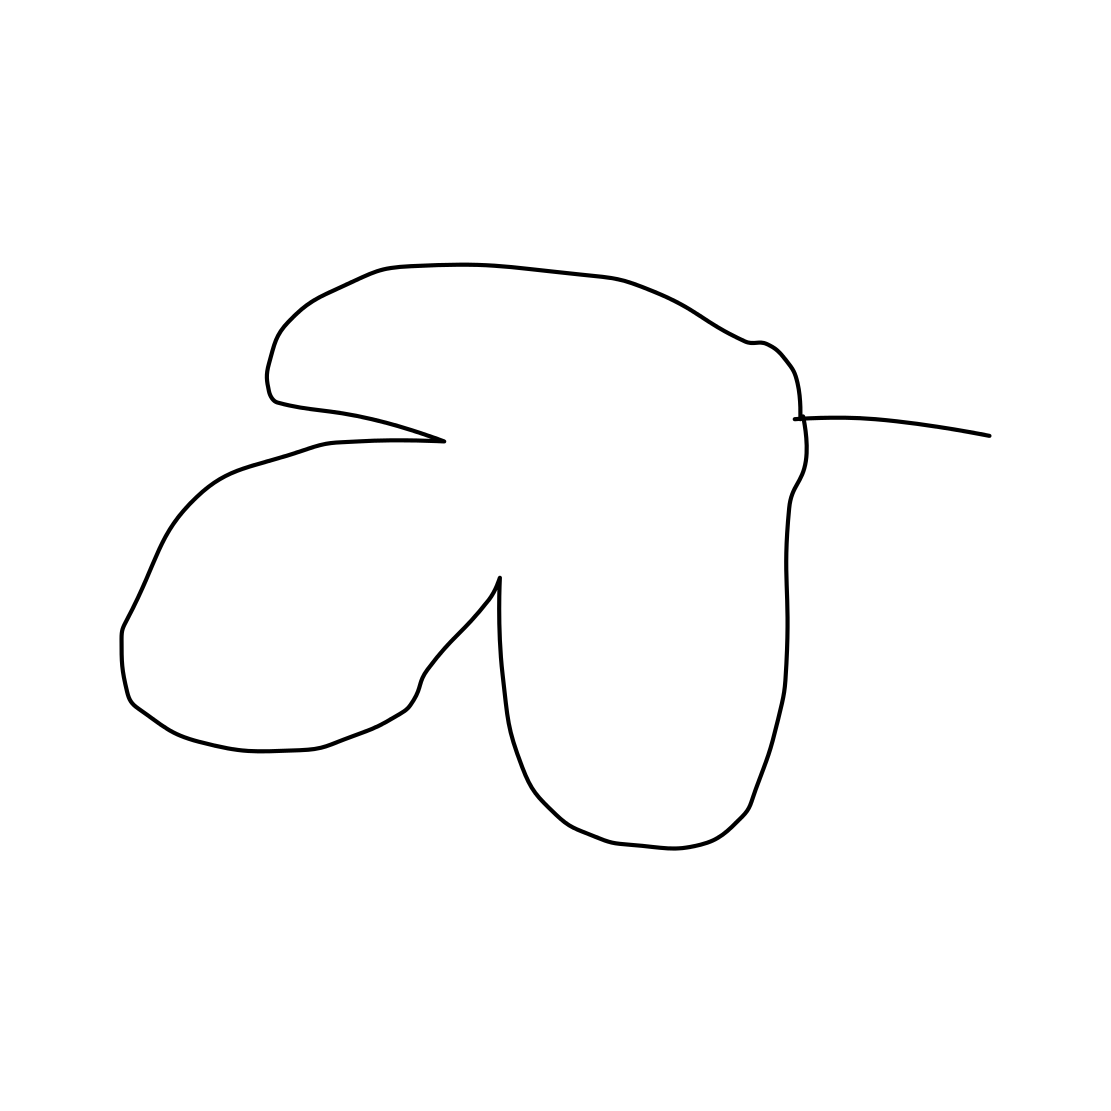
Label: leaf